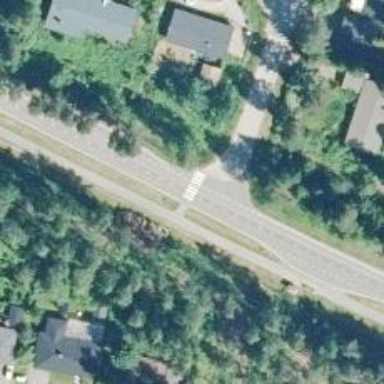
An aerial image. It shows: Marked road crossing.